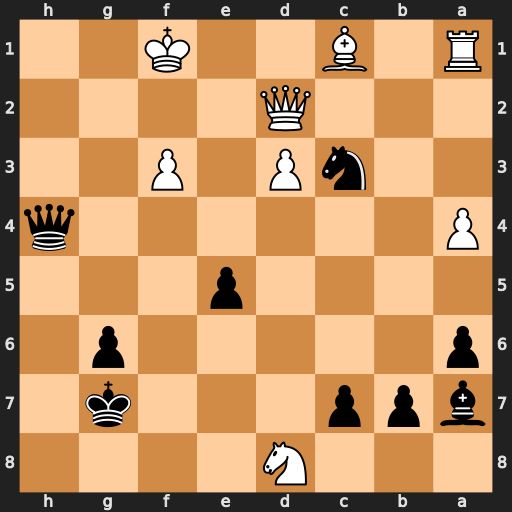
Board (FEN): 3N4/bpp3k1/p5p1/4p3/P6q/2nP1P2/3Q4/R1B2K2
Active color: b
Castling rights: -
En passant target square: -
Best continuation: Qh1#